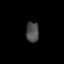
Tissue: lung
Cell type: Others
Senescence score: 0.2151
Nuclear area (px): 251
Mean DAPI intensity: 77.478